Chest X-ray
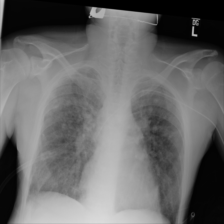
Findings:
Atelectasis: negative
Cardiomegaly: negative
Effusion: negative
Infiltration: negative
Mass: negative
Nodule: negative
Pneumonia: negative
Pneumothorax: positive
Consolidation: negative
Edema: negative
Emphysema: negative
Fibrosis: negative
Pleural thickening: negative
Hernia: negative